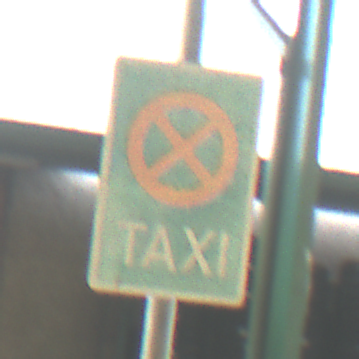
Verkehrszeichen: Taxenstand
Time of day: MorningAfternoon
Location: Roofed (Special)
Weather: NotSpecified
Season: NotSpecified
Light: Artificial